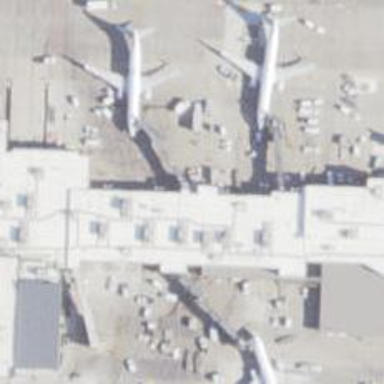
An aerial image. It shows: Airport gate.